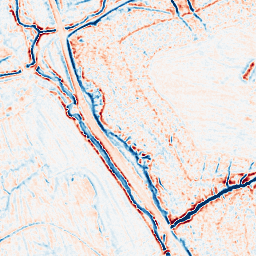
Category: edge_preserving
Decomposition family: bilateral
Decomposition parameters: d: 9
sigma_color: 25
sigma_space: 75
Upsampling method: cubic_mitchell
Upsampling parameters: scale: 2
Upsampling scale: 2